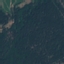
Label: Forest